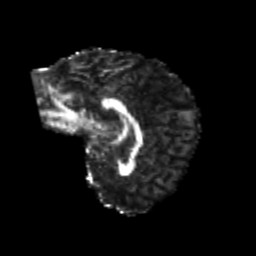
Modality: FA
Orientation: sagittal
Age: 22
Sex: female
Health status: healthy
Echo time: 0.074 s